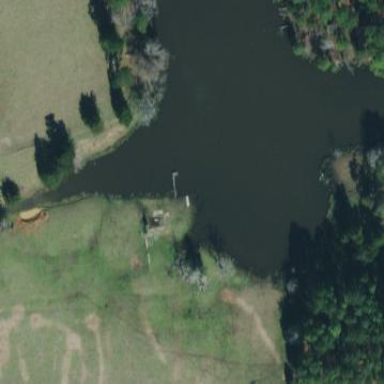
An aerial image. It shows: Pond surrounded by natural water.